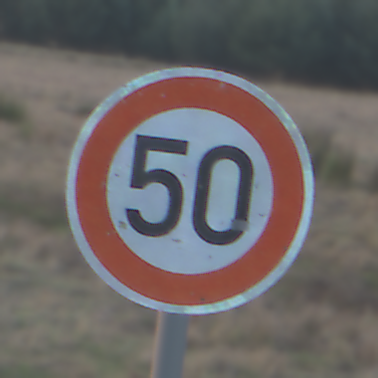
Verkehrszeichen: Geschwindigkeit50
Umgebung: Outdoor, Nature
Tageszeit: SunriseSunset
Wetter: Clear
Licht: Natural
Jahreszeit: Winter
Kontrast: LowContrast